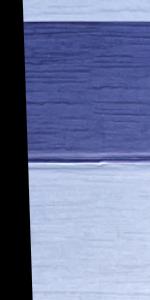
Label: Empty